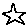
Label: star